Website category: movie
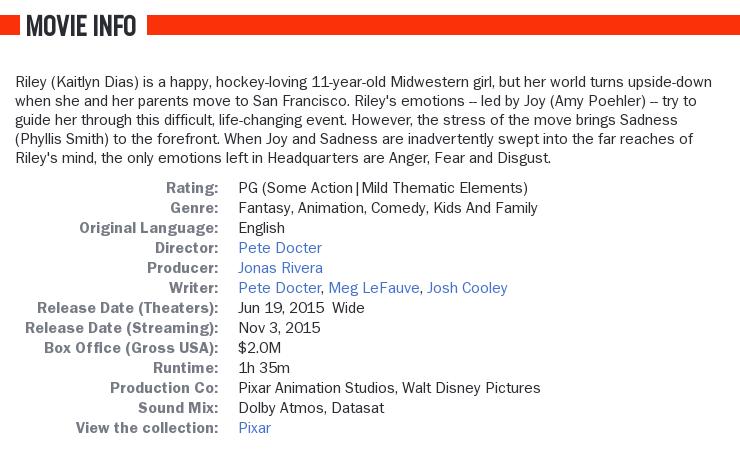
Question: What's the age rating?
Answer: PG (Some Action|Mild Thematic Elements)

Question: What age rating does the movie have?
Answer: PG (Some Action|Mild Thematic Elements)

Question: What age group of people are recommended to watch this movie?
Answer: PG (Some Action|Mild Thematic Elements)

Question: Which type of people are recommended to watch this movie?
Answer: PG (Some Action|Mild Thematic Elements)

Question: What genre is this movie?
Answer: fantasy, animation, comedy, kids and family

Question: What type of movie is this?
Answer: fantasy, animation, comedy, kids and family

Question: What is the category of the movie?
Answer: fantasy, animation, comedy, kids and family

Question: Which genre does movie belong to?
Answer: fantasy, animation, comedy, kids and family

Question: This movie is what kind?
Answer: fantasy, animation, comedy, kids and family

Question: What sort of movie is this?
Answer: fantasy, animation, comedy, kids and family

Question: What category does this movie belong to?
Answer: fantasy, animation, comedy, kids and family

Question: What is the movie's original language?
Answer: English

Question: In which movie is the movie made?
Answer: English

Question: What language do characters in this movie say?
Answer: English

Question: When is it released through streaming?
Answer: Nov 3, 2015

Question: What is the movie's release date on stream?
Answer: Nov 3, 2015

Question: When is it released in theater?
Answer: Jun 19, 2015 wide

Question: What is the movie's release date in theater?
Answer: Jun 19, 2015 wide

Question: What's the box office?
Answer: $2.0M

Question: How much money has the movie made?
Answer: $2.0M

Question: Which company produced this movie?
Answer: Pixar Animation Studios, Walt Disney Pictures

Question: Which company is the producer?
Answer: Pixar Animation Studios, Walt Disney Pictures

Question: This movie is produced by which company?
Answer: Pixar Animation Studios, Walt Disney Pictures

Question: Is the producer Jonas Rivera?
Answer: yes

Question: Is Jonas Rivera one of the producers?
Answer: yes

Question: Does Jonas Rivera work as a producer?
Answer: yes

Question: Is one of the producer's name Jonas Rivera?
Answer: yes

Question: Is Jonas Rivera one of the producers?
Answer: yes

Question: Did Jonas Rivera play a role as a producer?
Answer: yes

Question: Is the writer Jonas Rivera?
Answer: no

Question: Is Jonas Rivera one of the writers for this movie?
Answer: no

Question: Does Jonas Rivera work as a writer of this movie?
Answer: no

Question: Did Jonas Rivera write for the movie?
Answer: no

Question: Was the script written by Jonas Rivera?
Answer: no

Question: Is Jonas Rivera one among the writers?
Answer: no

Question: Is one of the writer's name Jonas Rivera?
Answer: no

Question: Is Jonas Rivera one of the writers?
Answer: no

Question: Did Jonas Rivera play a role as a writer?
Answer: no

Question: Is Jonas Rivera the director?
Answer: no

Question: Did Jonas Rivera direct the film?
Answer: no

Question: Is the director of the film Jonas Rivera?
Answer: no

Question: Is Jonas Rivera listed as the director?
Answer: no

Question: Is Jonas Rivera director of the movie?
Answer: no

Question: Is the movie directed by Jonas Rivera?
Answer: no

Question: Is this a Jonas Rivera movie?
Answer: no

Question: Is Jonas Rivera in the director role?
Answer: no

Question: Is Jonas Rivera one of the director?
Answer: no

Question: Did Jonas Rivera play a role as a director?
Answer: no

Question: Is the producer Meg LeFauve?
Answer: no

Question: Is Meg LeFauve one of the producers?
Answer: no

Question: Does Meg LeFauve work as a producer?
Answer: no

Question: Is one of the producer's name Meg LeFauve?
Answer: no

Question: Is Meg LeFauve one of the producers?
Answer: no

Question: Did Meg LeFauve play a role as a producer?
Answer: no

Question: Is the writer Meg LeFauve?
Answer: yes

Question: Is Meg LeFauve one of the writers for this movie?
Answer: yes

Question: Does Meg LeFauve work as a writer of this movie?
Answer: yes

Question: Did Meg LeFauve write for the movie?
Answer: yes

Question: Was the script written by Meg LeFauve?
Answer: yes

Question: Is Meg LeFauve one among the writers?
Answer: yes

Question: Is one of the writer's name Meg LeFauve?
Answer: yes

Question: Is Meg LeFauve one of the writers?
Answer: yes

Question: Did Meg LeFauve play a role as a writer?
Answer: yes

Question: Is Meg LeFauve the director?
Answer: no